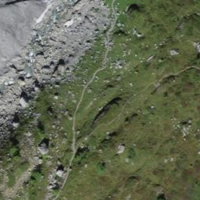
EUNIS habitat code: 23
Species observed at this site:
Melitaea diamina
Miramella alpina
Omocestus viridulus
Lophophanes cristatus
Anthus spinoletta
Cupido minimus
Pyrrhocorax graculus